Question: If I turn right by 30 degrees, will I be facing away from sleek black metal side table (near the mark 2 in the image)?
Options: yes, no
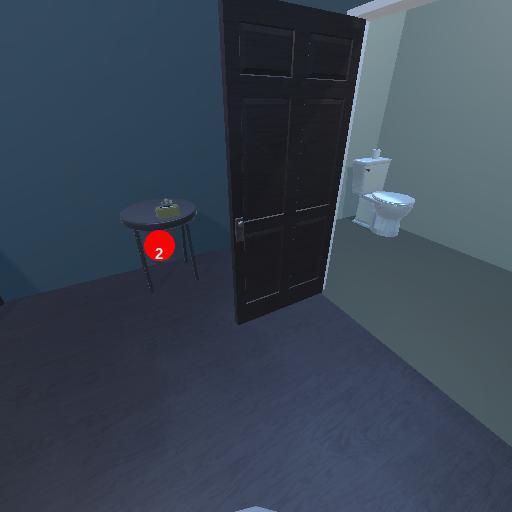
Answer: yes